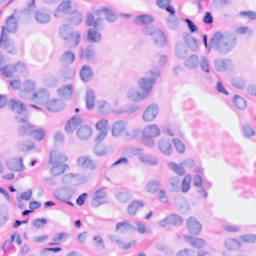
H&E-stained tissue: Breast